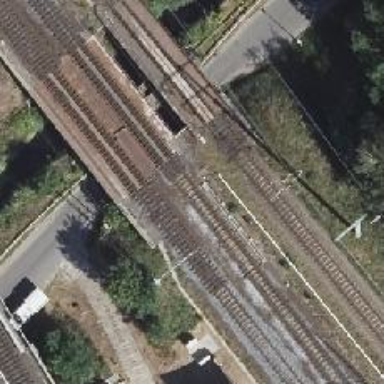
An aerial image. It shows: Railway track with contact line for electrification.